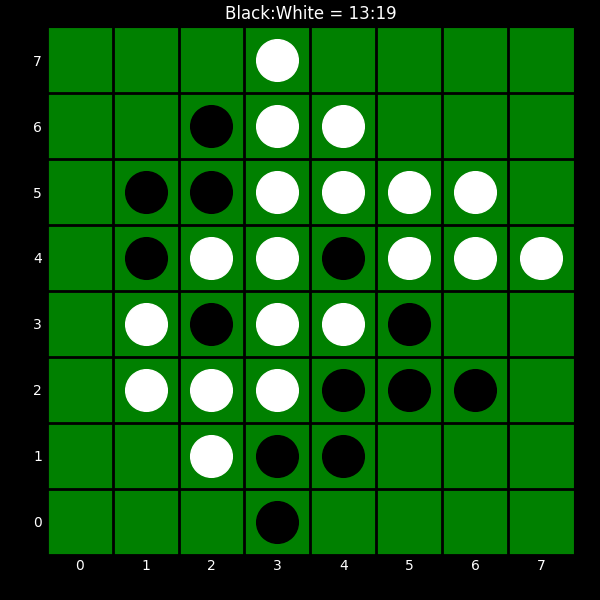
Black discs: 13
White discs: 19